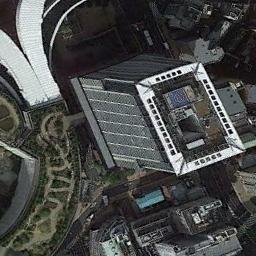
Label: commercial_area